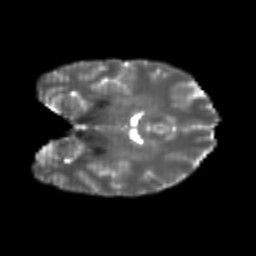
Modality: T2w
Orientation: coronal
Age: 25
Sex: female
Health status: healthy
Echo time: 0.074 s